Question: In order to have 3 elements into a panel header I tried this :
'''
<div class="panel panel-primary">
<!-- Default panel header contents -->
<div class="panel-heading">
<h4 class="panel-title">
<div class="pull-left">
<h4 class="panel-title"> <i class="glyphicon glyphicon-user"></i>
Users
</h4>
</div>
<div class="header-center">
<pagination class="panel-title" ng-show="totalItems > pageParameters.size" items-per-page="pageParameters.size" boundary-links="true" total-items="totalItems" ng-model="currentPage" ng-change="changePage()"
previous-text="&lsaquo;" next-text="&rsaquo;" first-text="&laquo;" last-text="&raquo;"></pagination>
</div>
<div class="pull-right">
<span class="panel-title btn-group">
<button ng-disabled="underCreation" type="button" class="btn btn-default btn-sm" ng-click="addUser()">
<span class="glyphicon glyphicon-plus text-primary"></span>
<span class="text-primary"><strong>Add</strong></span>
</button>
</span>
</div>
</h4>
<div class="clearfix"></div>
</div>
</div>
'''
And .less file corresponding :
'''
.header-center {
display: flex;
justify-content: center;
align-items: center;
}
'''
But this renders :

I need the add button to be aligned with other elements..
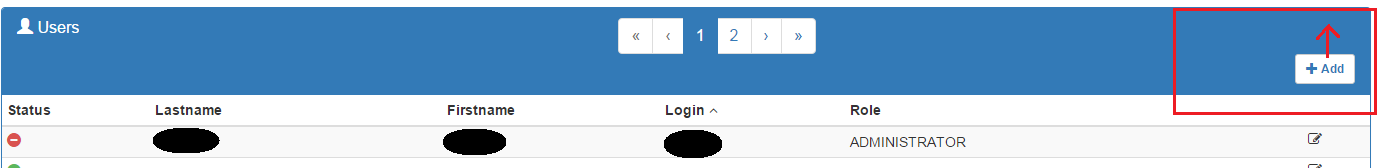
Answer: You can use bootstrap grids to solve this problem
you can use col-xs-3,col-xs-6,col-xs-3 to create 3 parallel columns
check the code for more clarification <URL>
HTML:
'''
<div class="container">
<div class="panel panel-primary">
<div class="panel-heading">
<div class="container-fluid panel-container">
<div class="col-xs-3 text-left">
<h4 class="panel-title abc">
<i class="glyphicon glyphicon-user"></i>
Users
</h4>
</div>
<div class="col-xs-6 text-center ">
<ul class="pagination panel-pagination">
<li>
<a href="#" aria-label="Previous">
<span aria-hidden="true">&laquo;</span>
</a>
</li>
<li><a href="#">1</a></li>
<li><a href="#">2</a></li>
<li><a href="#">3</a></li>
<li>
<a href="#" aria-label="Next">
<span aria-hidden="true">&raquo;</span>
</a>
</li>
</ul>
</div>
<div class="col-xs-3 text-right">
<span class="panel-title btn-group">
<button ng-disabled="underCreation" type="button" class="btn btn-default btn-sm abc" ng-click="addUser()">
<span class="glyphicon glyphicon-plus text-primary"></span>
<span class="text-primary"><strong>Add</strong></span>
</button>
</span>
</div>
</div>
</div>
</div>
</div>
'''
CSS:
'''
.panel-pagination {
margin: 0 0 !important;
}
.panel-container {
padding-right: 0 !important;
padding-left: 0 !important;
height:35px;
}
.abc{
height:35px;
display:table-cell !important;
vertical-align:middle;
}
'''